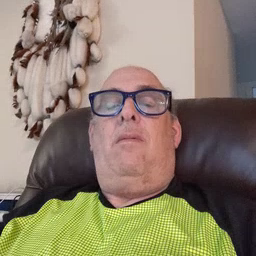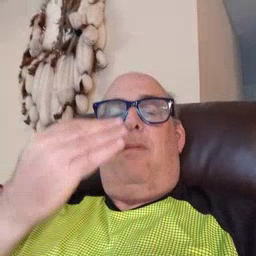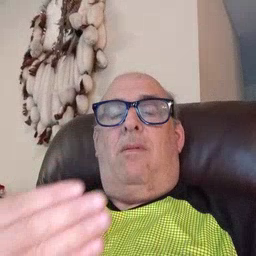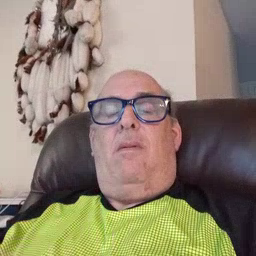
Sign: now